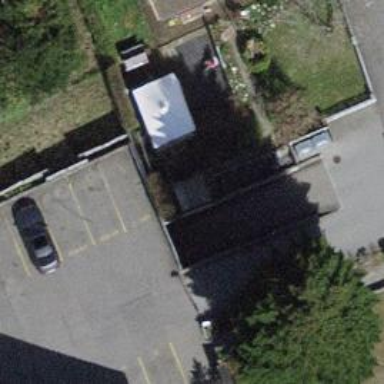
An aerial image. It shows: Parking entrance.